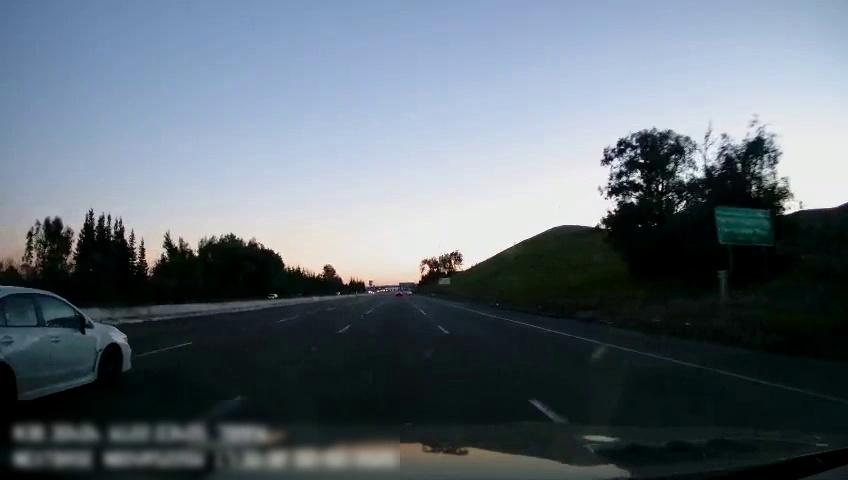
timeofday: Day
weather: Sunny
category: Drivable Space
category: Vehicles | Car
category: Vehicles | SUV
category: Lanes | Current Lane
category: Lanes | Current Lane
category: Lanes | Alternate Lane
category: Lanes | Alternate Lane
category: Traffic | Signs
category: Traffic | Signs
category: Traffic | Signs